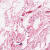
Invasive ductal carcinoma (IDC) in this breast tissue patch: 0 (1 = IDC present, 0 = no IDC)